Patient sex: F
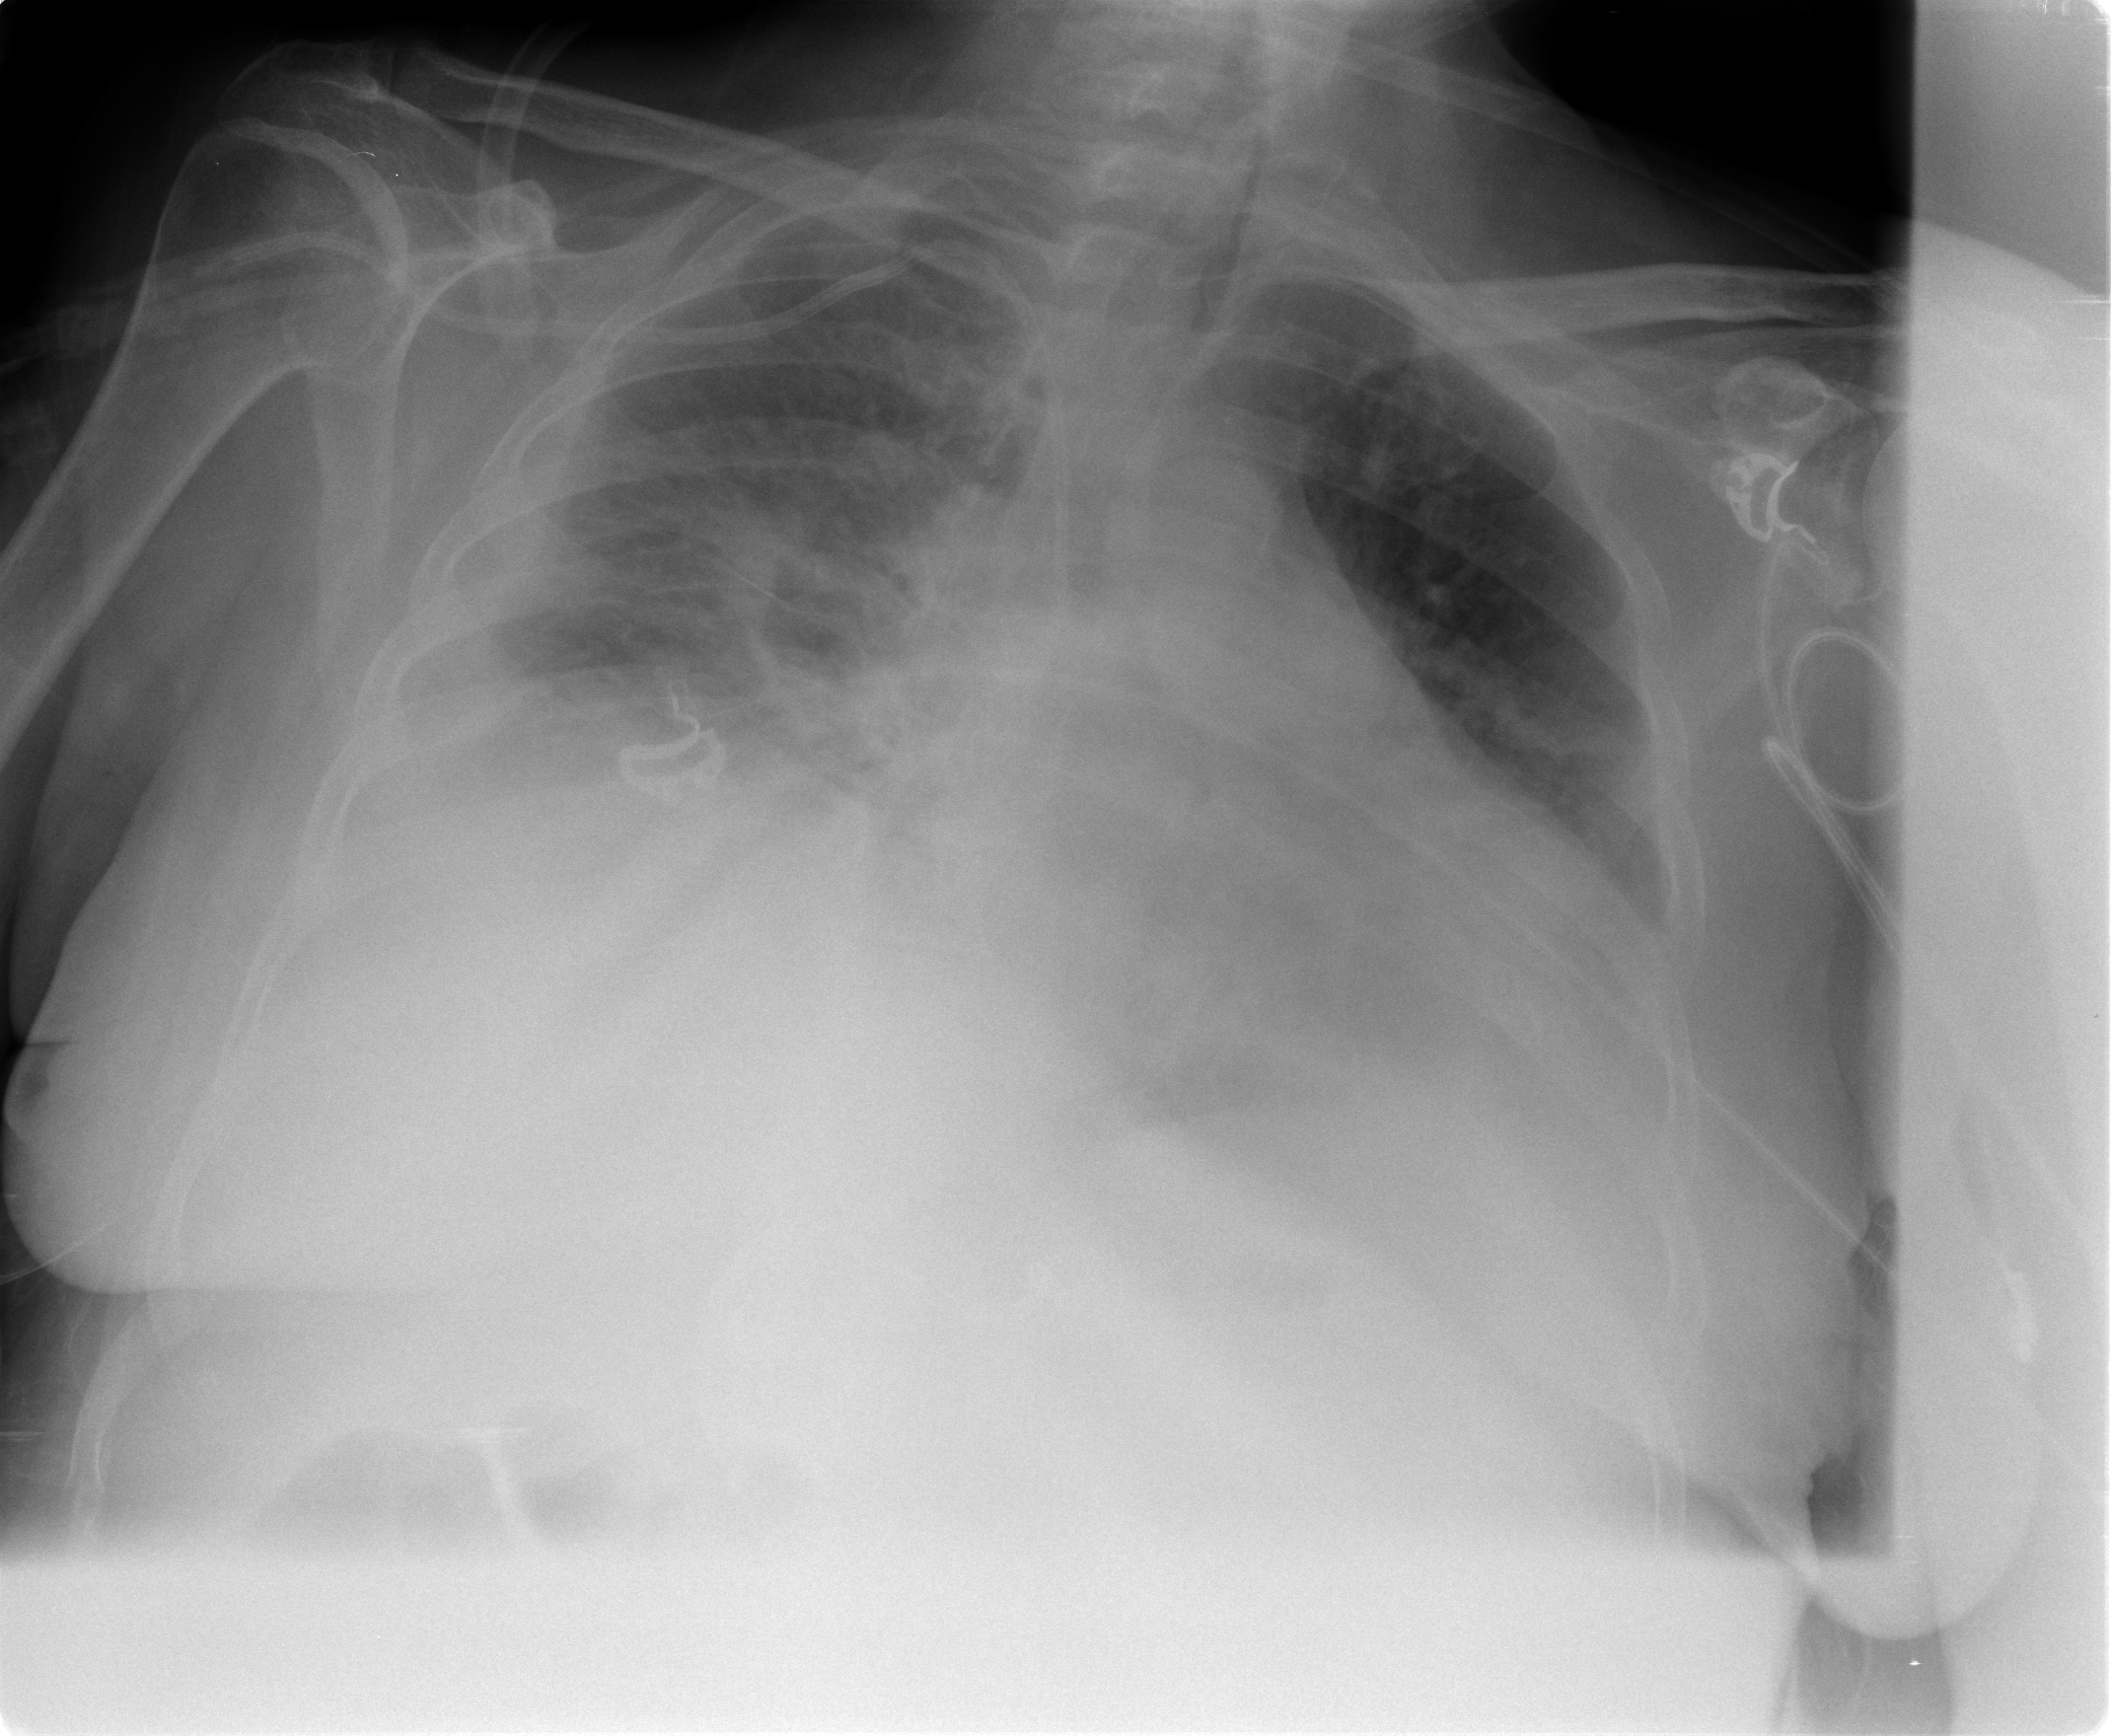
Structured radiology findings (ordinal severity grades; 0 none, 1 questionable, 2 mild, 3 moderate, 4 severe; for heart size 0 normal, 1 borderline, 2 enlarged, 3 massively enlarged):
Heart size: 2
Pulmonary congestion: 2
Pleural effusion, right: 3
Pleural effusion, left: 2
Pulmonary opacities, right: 3
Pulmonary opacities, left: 1
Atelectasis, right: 2
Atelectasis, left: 2